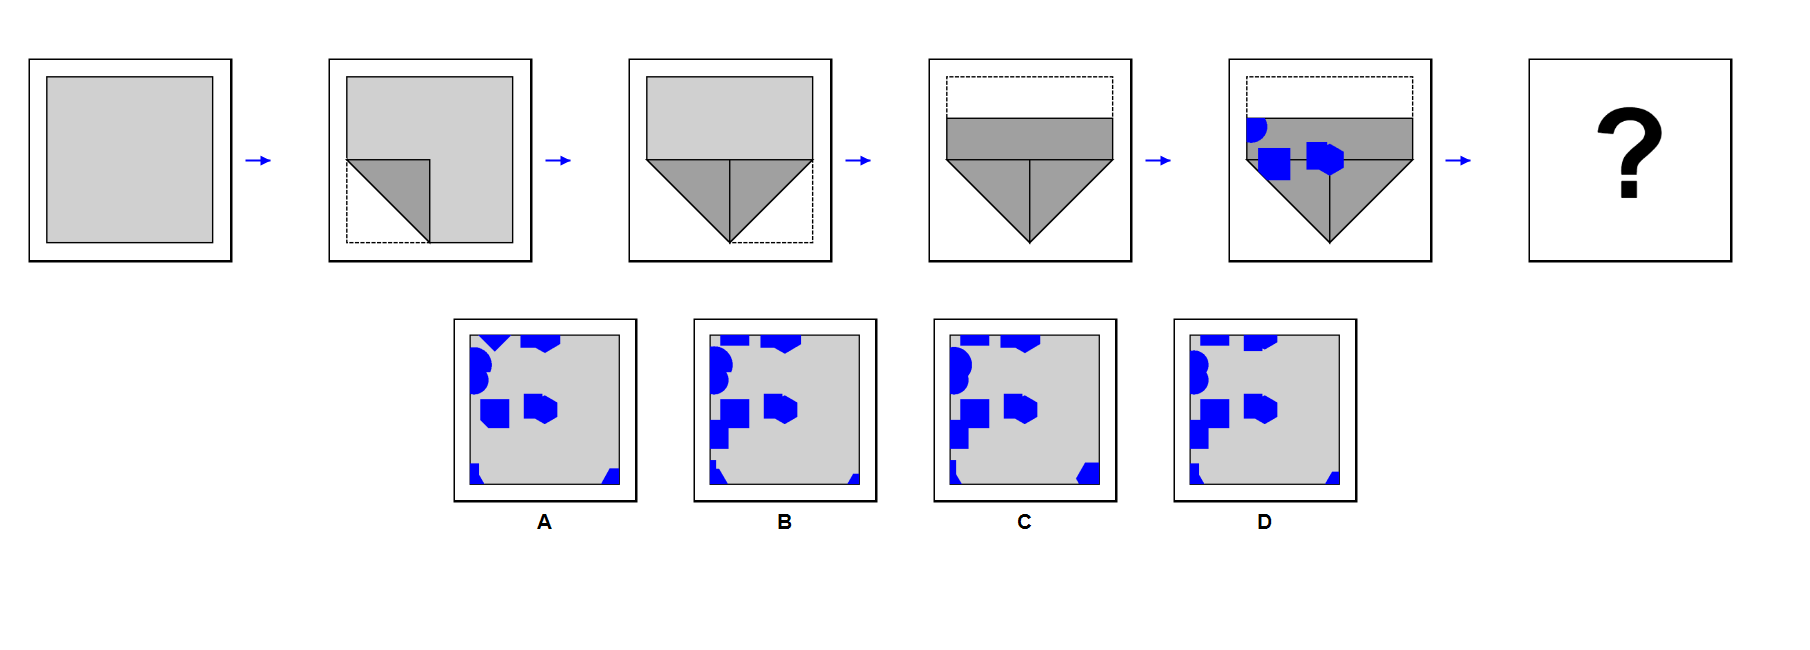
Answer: D